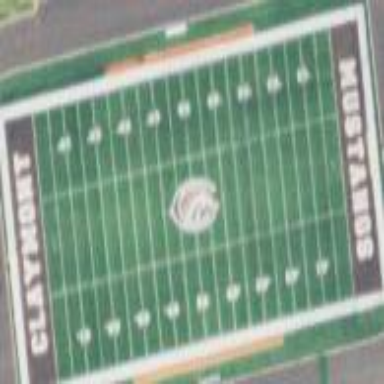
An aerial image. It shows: Grass pitch designated for American football in leisure land area.